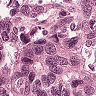
Metastatic tissue present: yes